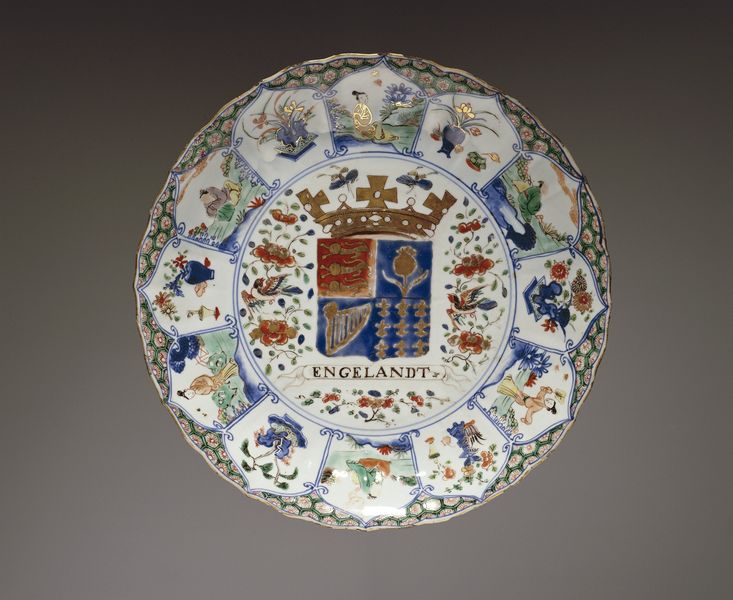
Titel: Schotel met het wapen van Engeland
Standort: Amsterdam
Institution: Rijksmuseum
Schlagwörter: blau, weiß, grün, blumen, mitte, rot, teller, vögel, gold, krone, rand, porzellan, wappen, engelandt